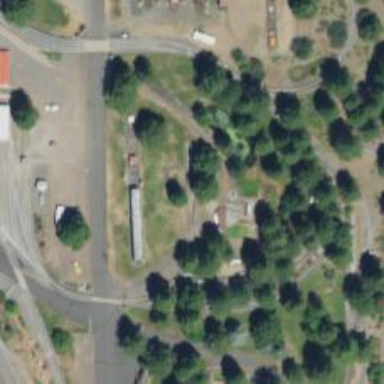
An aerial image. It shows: Miniature railway.